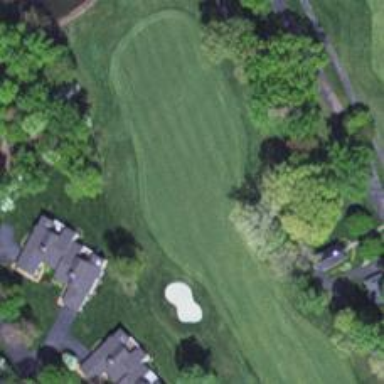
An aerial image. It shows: View of golf hole.